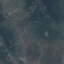
Land use / land cover: HerbaceousVegetation